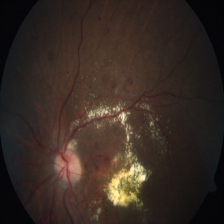
Diabetic retinopathy grade: Severe